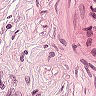
Metastatic tissue present: yes